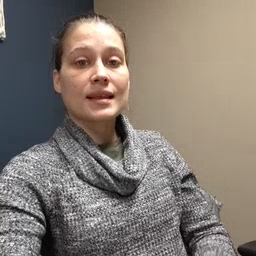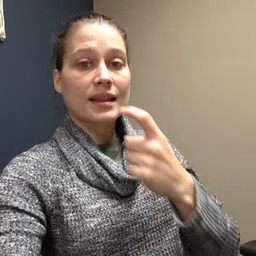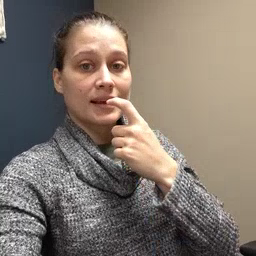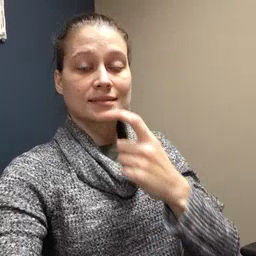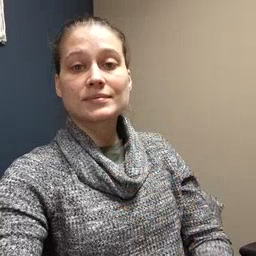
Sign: glasswindow